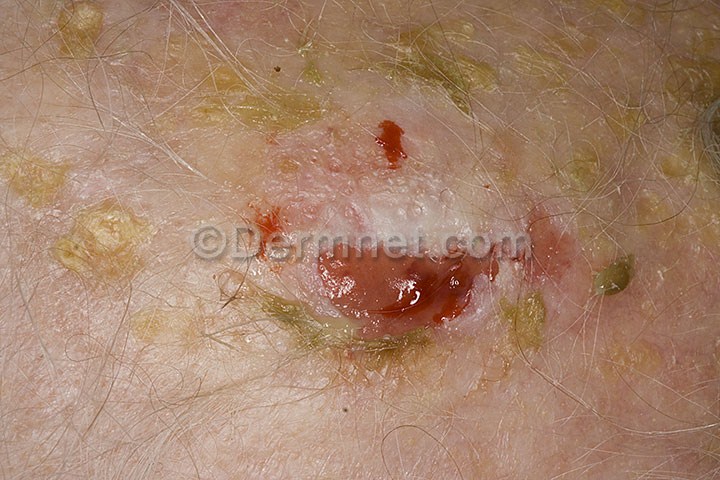
Disease: Actinic Keratosis Basal Cell Carcinoma and other Malignant Lesions